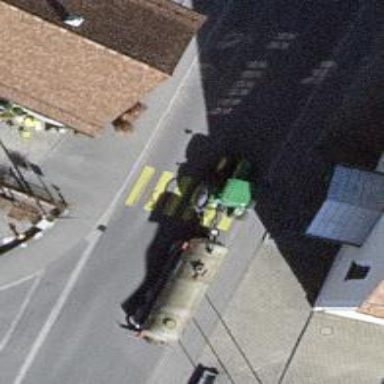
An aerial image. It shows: Uncontrolled zebra crossing on the road.